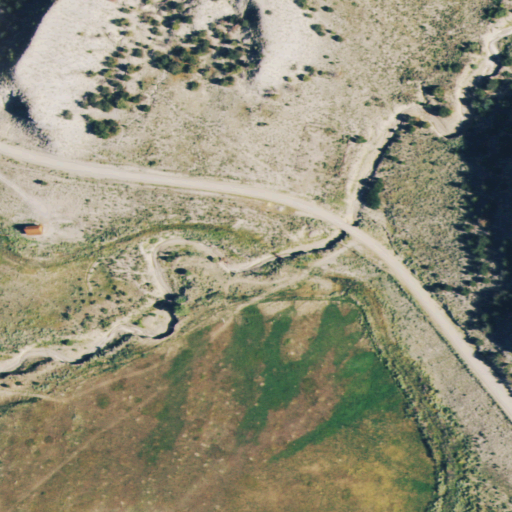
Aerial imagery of valley in Colorado named Alkali Wash containing shrub, evergreen forest, cultivated crops, and pasture